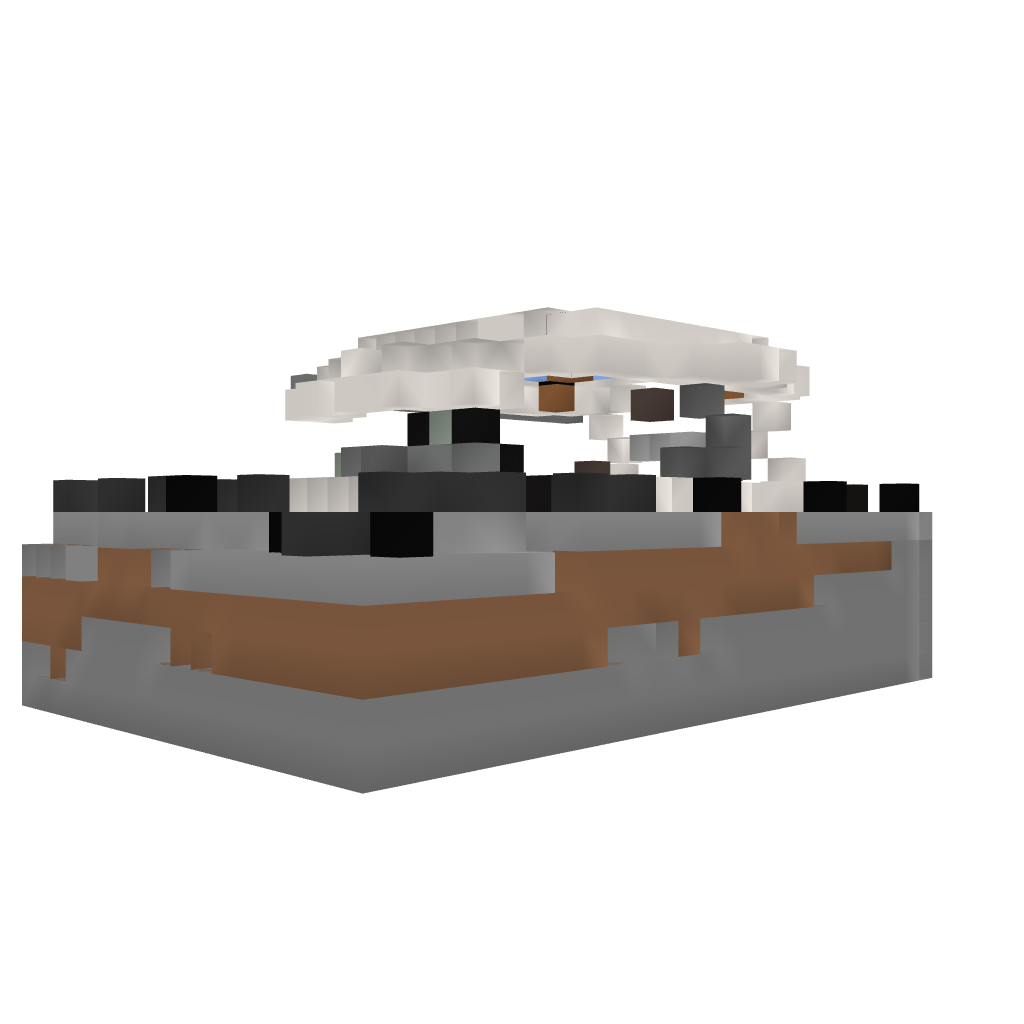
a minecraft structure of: Ethos Death Games Remake